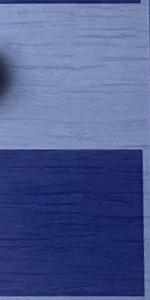
Label: Empty